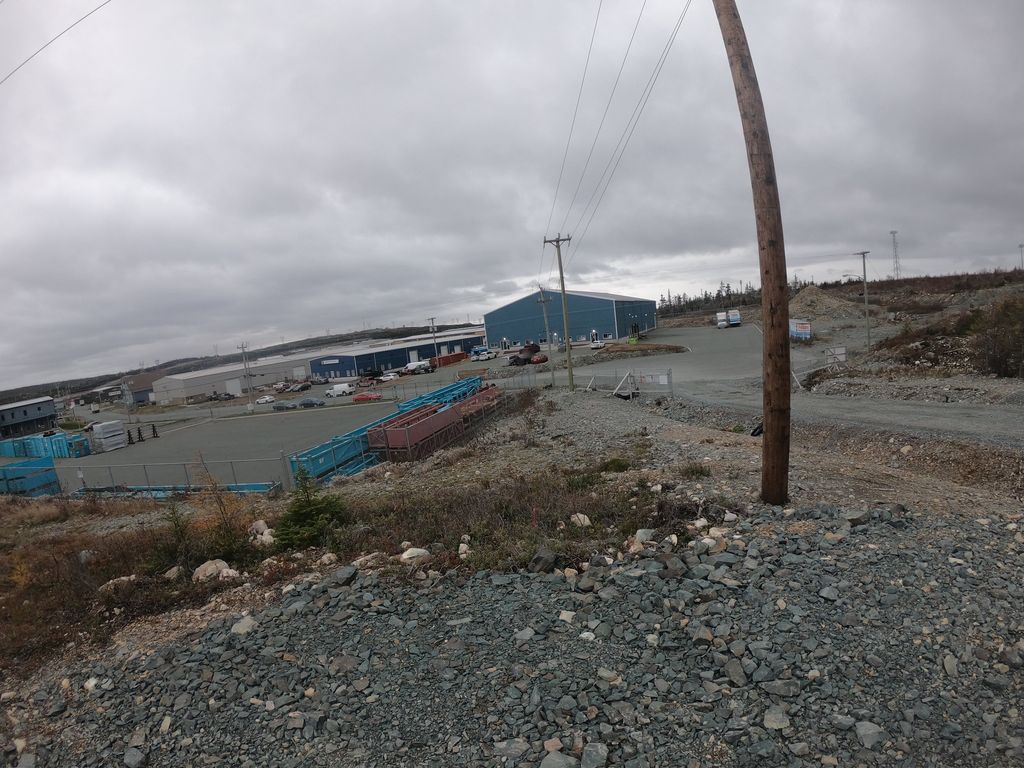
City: st_johns